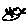
Label: bird